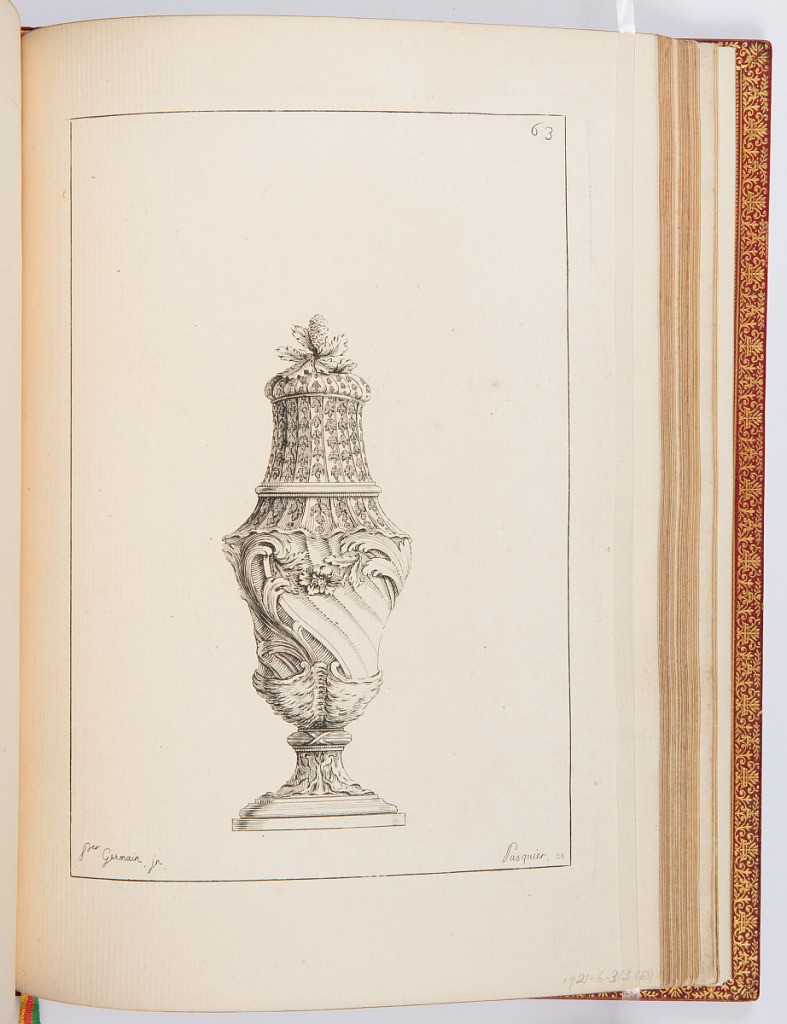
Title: Sucrier
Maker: Pierre Germain, French, 1703 - 1783
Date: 1748
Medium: Etching on laid paper
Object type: Print
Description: Design for a sugar shaker decorated with ornament motifs including a pinecone and branch finial, leaves, rinceaux, and bound reed. The plate is signed and numbered.